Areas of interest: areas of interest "Anguo Hospital"
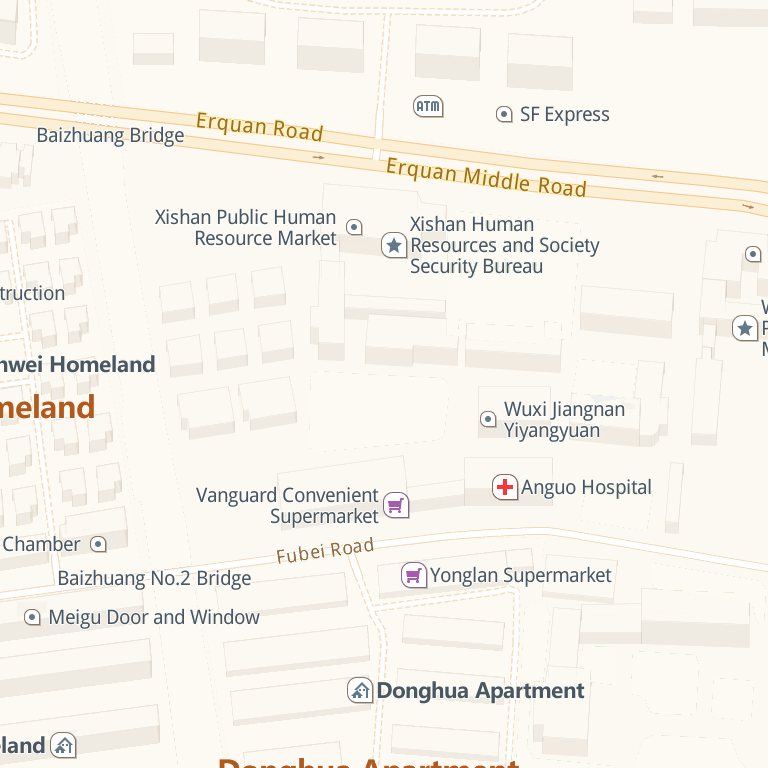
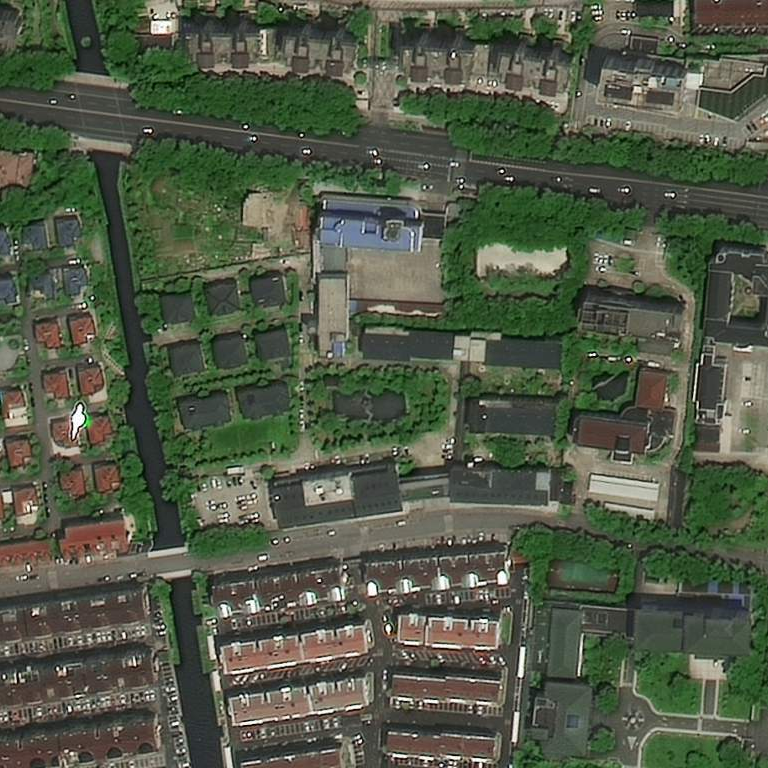